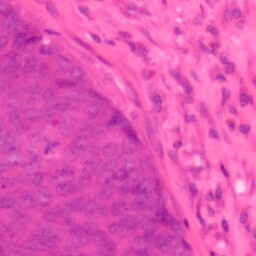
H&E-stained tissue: Colon